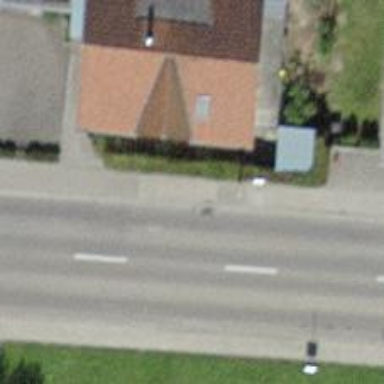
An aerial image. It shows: Bus stop with platform for public transport.